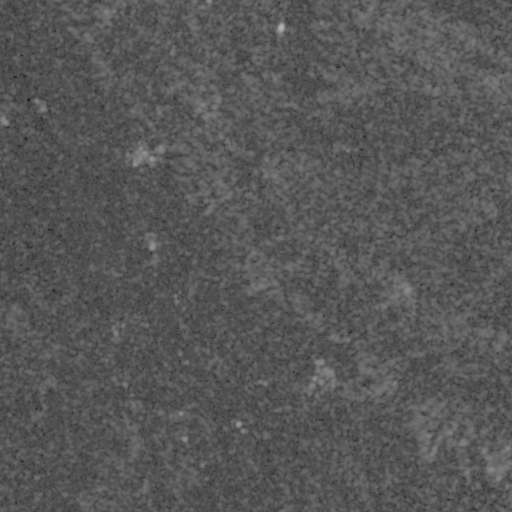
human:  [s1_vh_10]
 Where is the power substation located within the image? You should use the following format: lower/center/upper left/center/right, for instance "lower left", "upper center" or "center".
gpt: The power substation is located in the upper left of the image.
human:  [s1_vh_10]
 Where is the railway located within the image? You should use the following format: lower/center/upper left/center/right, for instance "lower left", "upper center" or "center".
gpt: The railway is located in the upper of the image.
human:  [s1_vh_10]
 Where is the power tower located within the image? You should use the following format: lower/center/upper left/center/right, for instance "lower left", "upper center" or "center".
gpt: There is no power tower in the image.

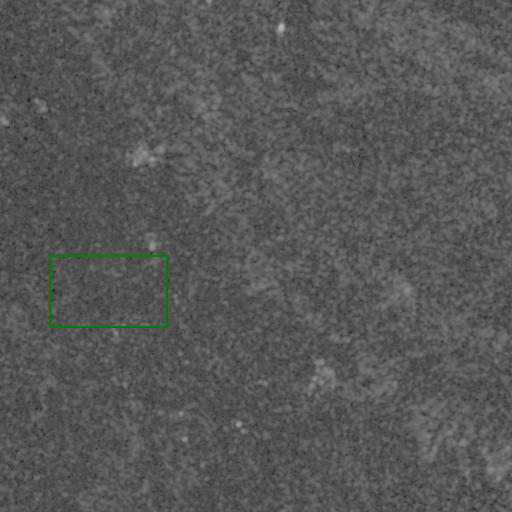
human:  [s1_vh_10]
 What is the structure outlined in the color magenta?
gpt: There is no magenta outline.
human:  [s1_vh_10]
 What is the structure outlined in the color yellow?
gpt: There is no structure outlined in yellow.